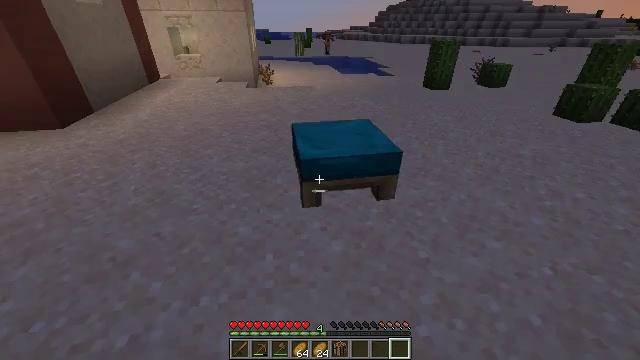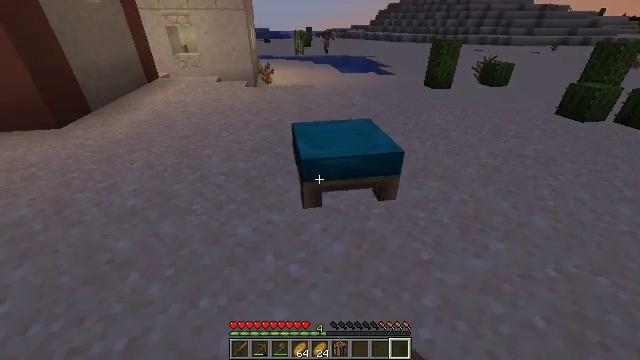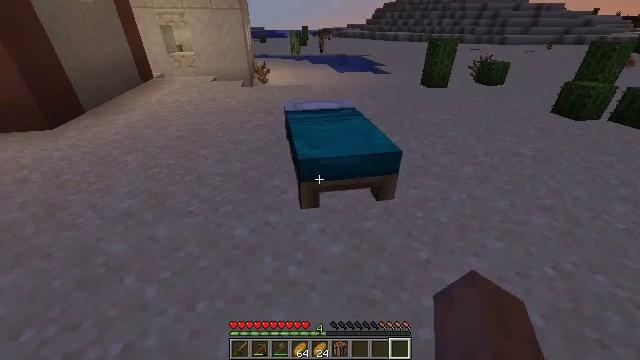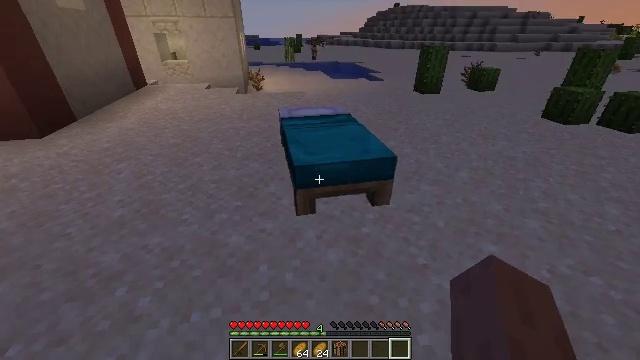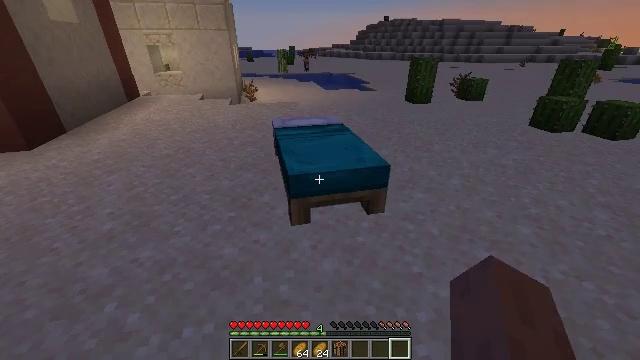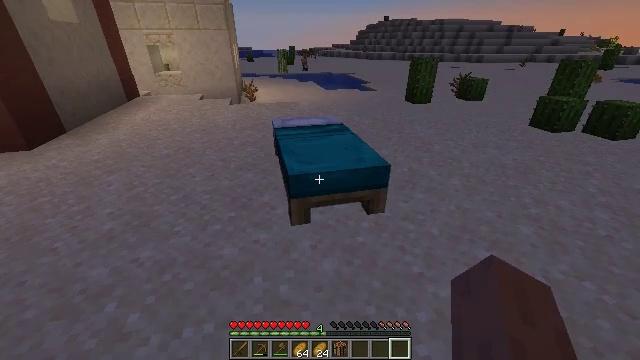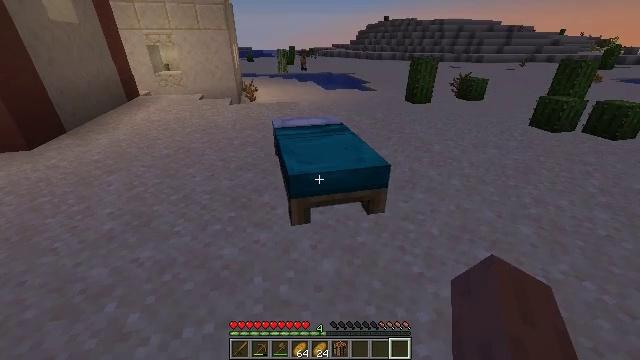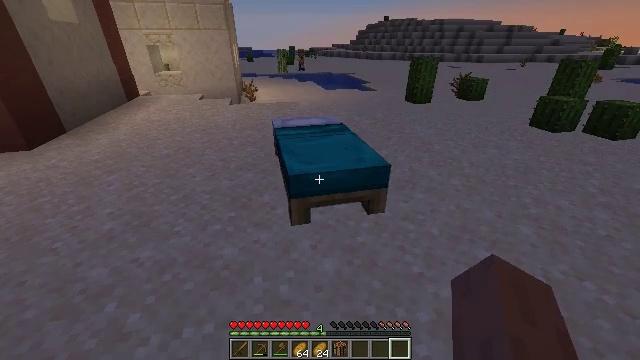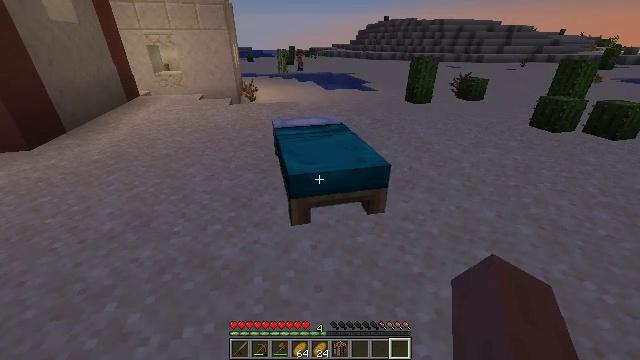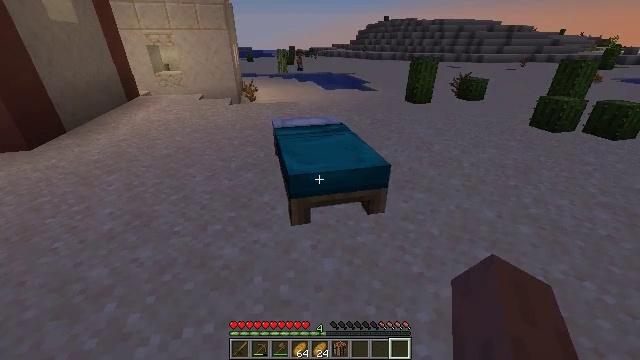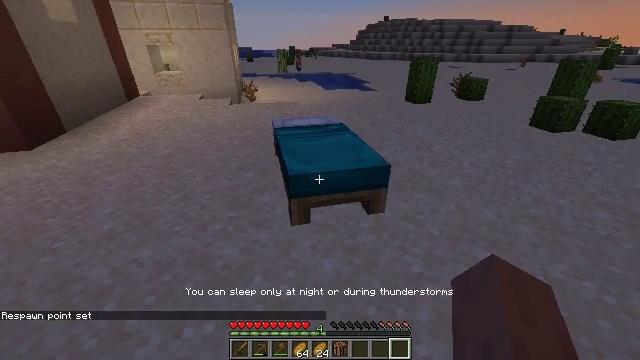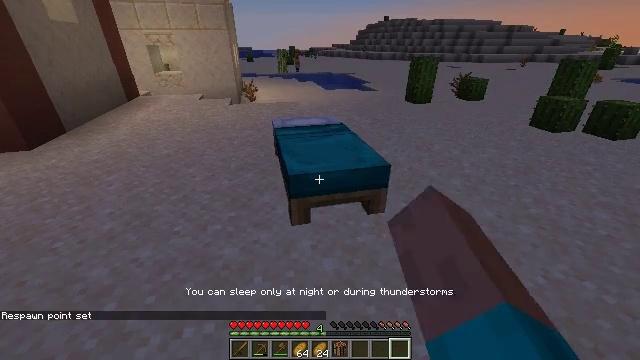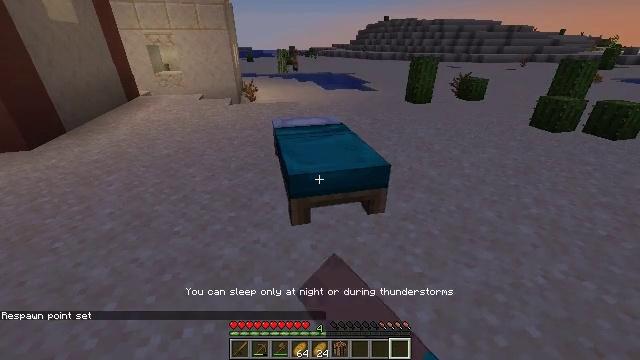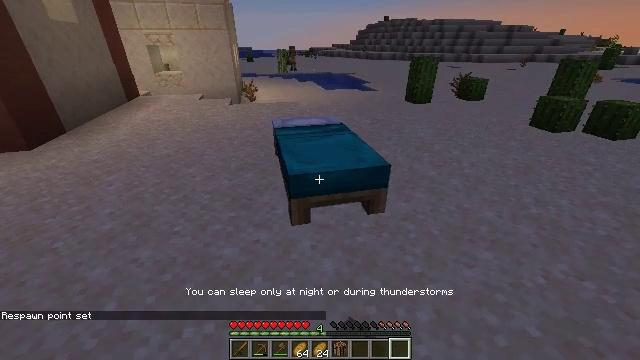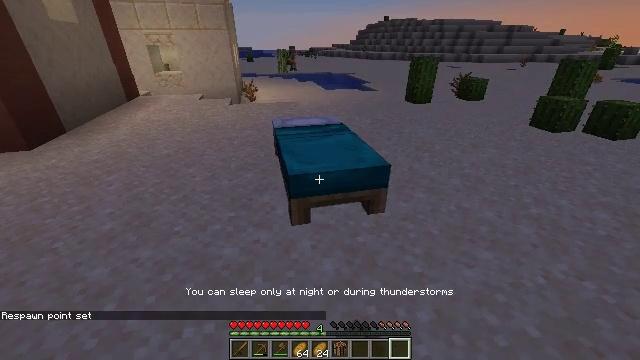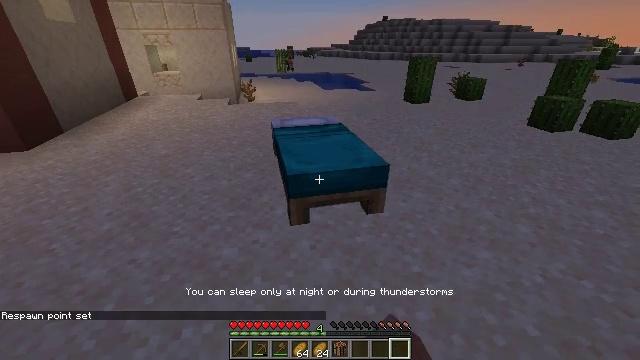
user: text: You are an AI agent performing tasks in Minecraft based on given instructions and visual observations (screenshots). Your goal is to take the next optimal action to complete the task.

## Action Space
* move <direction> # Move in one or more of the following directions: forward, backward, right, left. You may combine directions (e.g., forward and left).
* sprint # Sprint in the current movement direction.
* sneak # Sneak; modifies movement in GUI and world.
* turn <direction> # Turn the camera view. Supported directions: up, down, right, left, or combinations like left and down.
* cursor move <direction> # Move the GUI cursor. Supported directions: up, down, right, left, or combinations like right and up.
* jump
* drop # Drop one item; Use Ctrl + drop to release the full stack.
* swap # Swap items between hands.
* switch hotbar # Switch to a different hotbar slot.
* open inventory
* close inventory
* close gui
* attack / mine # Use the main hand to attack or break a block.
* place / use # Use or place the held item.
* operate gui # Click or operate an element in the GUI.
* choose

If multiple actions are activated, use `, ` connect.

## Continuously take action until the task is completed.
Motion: motion action
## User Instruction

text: Mine the cyan bed to pick it up.
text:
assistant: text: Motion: attack / mine
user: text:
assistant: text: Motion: attack / mine
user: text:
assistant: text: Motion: turn right and up, attack / mine
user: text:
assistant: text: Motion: turn right and up, attack / mine
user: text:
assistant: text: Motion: attack / mine and use / place
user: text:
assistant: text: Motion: attack / mine and use / place
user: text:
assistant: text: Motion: attack / mine
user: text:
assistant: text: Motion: attack / mine
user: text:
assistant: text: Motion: attack / mine
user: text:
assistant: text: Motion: attack / mine
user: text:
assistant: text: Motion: attack / mine
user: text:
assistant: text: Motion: attack / mine
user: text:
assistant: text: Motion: attack / mine
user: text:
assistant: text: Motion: attack / mine
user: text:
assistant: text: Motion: attack / mine
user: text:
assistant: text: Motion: attack / mine
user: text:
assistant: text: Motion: attack / mine
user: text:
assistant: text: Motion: attack / mine
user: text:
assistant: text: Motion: attack / mine
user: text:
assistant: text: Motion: attack / mine
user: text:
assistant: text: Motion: attack / mine
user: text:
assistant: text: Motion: attack / mine
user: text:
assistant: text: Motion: turn right and up, attack / mine
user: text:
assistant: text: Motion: attack / mine
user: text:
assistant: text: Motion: attack / mine
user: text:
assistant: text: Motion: attack / mine
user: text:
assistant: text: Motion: attack / mine
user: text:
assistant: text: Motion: attack / mine
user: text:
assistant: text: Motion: attack / mine
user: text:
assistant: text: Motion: attack / mine